Question: Through all training process, accuracy is 0.1. What am I doing wrong?
Model, solver and part of log here:
<URL>
Topology in png format:

P.S. I am using the latest version of Caffe and g2.2xlarge instance on AWS.
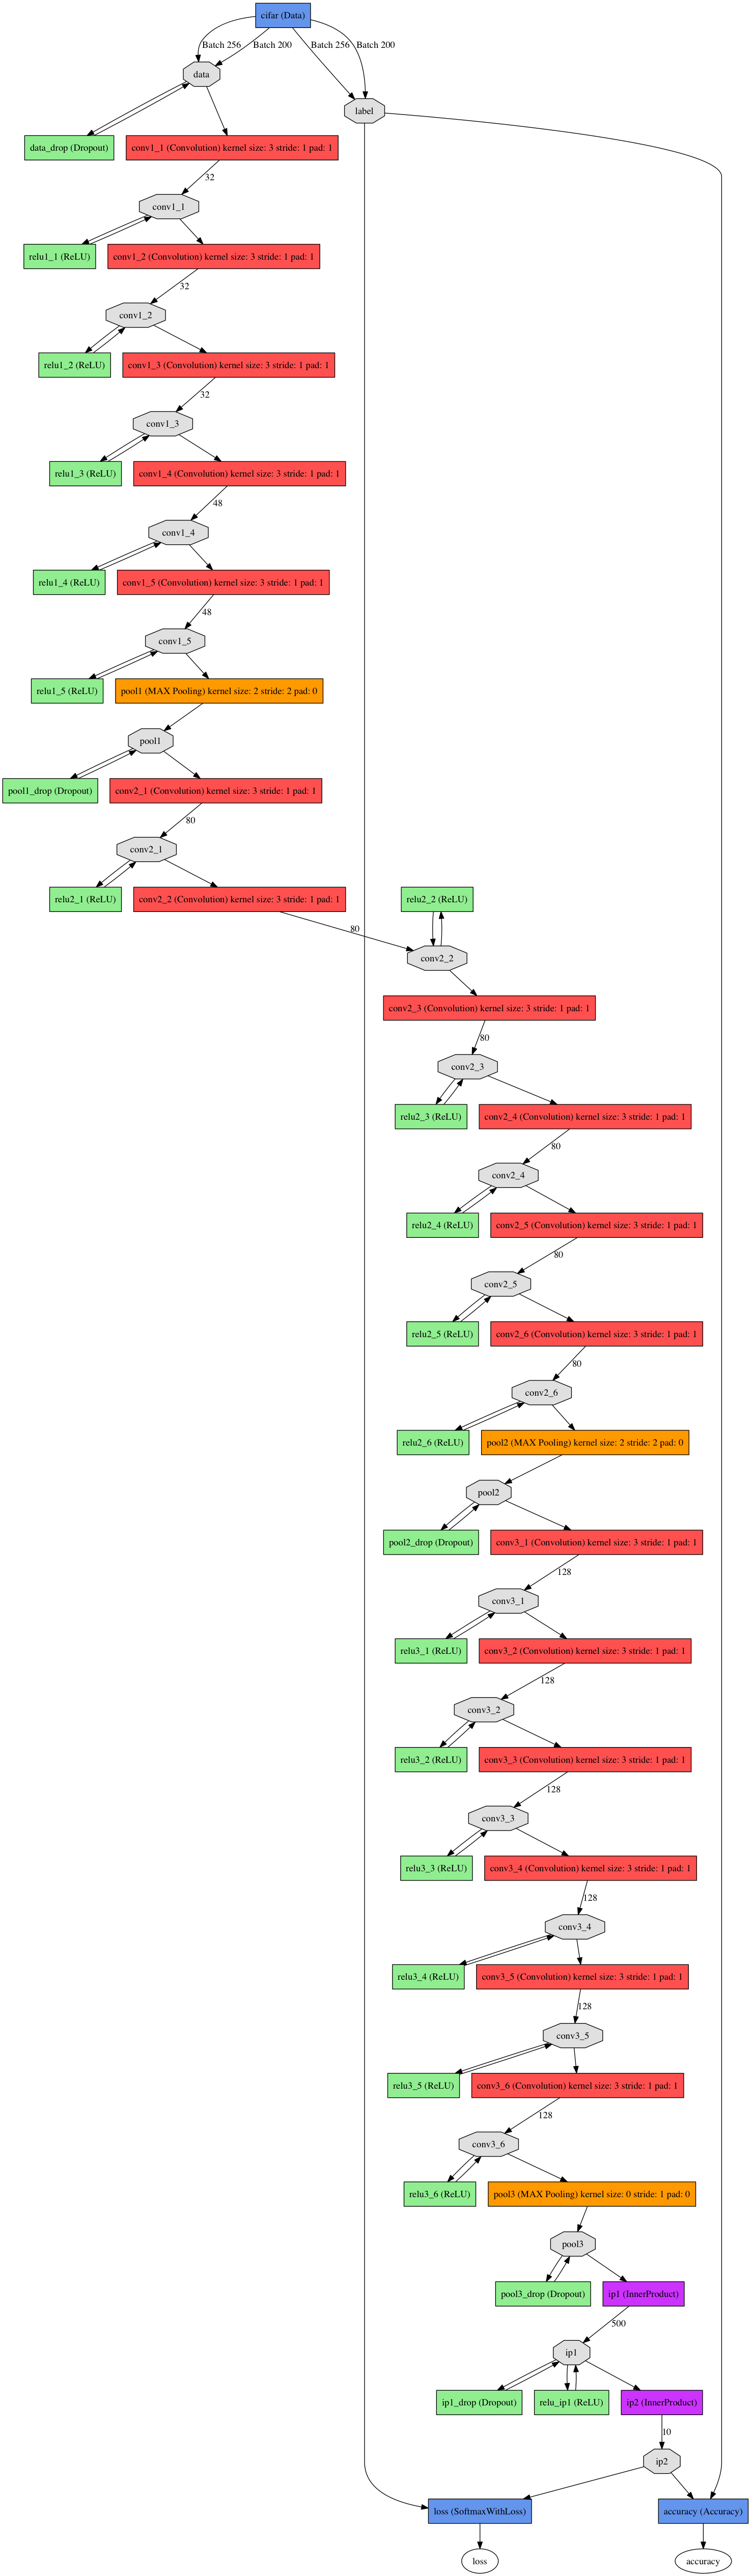
Answer: You're working on CIFAR-10 dataset which has 10 classes. When the training of a network commences, the first guess is usually random due to which your accuracy is '1/N', where 'N' is the number of classes. In your case it is '1/10', i.e., '0.1'. If your accuracy stays the same over time it implies that your network isn't learning anything. This may happen due to a large learning rate. The basic idea of training a network is that you calculate the loss and propagate it back. The gradients are multiplied with the learning rate and added to the current weights and biases. If the learning rate is too big you may overshoot the local minima every time. If it is too small, the convergence will be slow. I see that your 'base_lr' here is 0.01. As far as my experience goes, this is somewhat large. You may want to keep it at 0.001 in the beginning and then go on reducing it by a factor of 10 whenever you observe that the accuracy is not improving. But then anything below 0.00001 usually doesn't make much of a difference. The trick is to observe the progress of the training and make parameter changes as and when required.